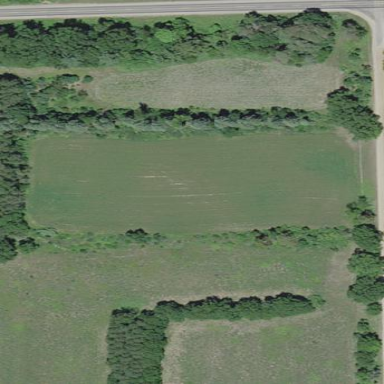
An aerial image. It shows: Wildlife opening in meadow area.